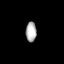
Tissue: prostate
Cell type: Myeloid cells
Senescence score: 0.7147
Nuclear area (px): 209
Mean DAPI intensity: 176.493